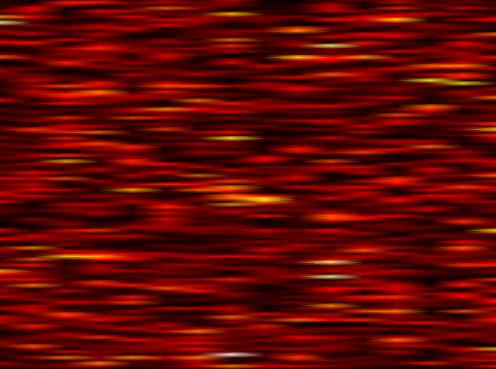
Label: WOLA